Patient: sex F, age 46
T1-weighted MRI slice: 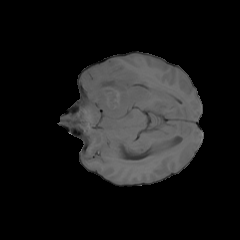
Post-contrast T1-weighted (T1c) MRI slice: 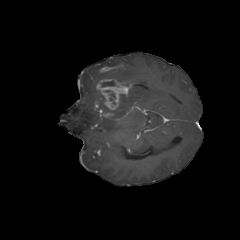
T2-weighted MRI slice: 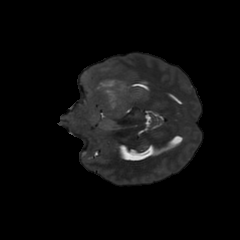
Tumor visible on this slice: yes
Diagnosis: Glioblastoma, IDH-wildtype
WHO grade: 4